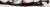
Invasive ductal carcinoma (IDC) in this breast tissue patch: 0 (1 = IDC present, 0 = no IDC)